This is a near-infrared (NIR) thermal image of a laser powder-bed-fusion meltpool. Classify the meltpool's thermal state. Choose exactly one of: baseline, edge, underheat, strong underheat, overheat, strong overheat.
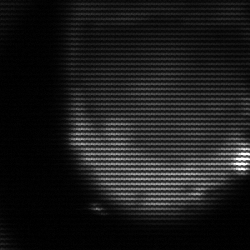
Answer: edge